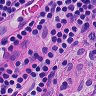
Metastatic tissue present: no